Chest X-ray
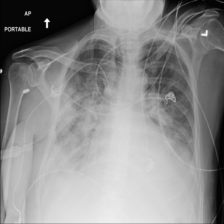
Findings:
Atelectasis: negative
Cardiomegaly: negative
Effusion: negative
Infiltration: positive
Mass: negative
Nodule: negative
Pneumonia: negative
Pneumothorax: negative
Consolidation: negative
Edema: negative
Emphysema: negative
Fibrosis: negative
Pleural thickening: negative
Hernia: negative